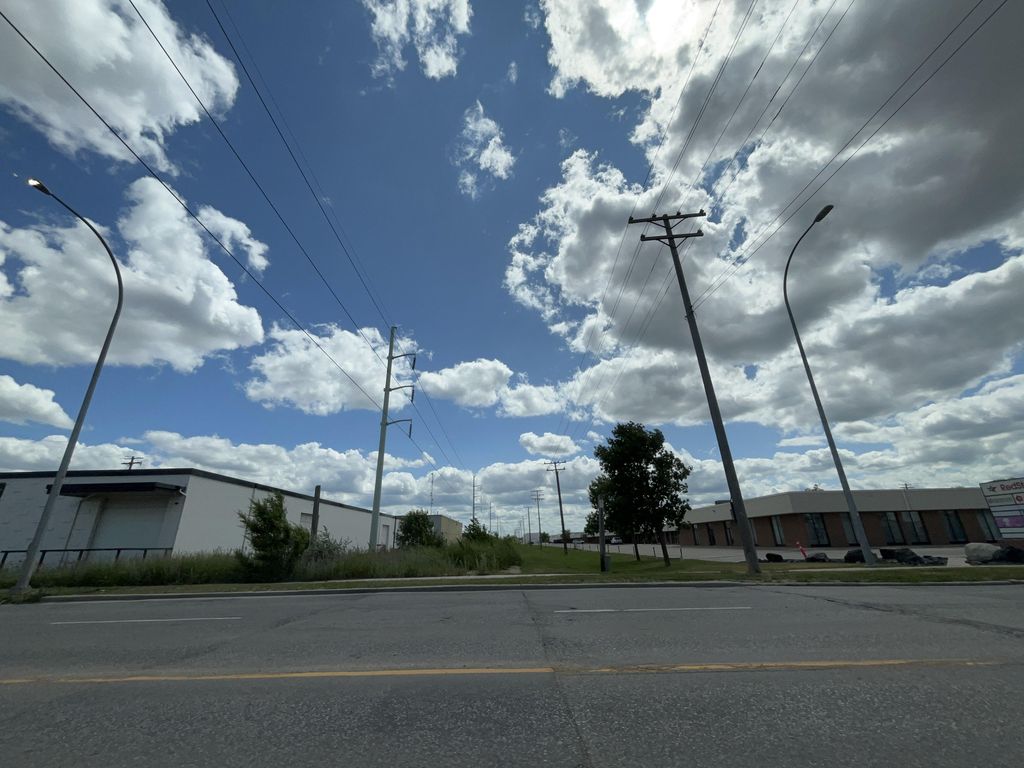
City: winnipeg